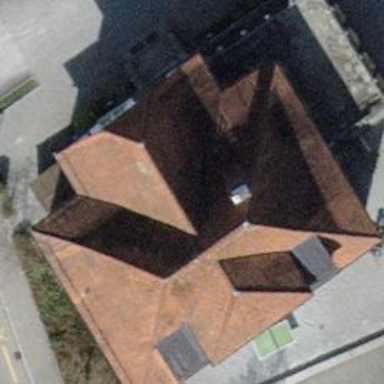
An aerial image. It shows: Detached building with half-hipped roof.